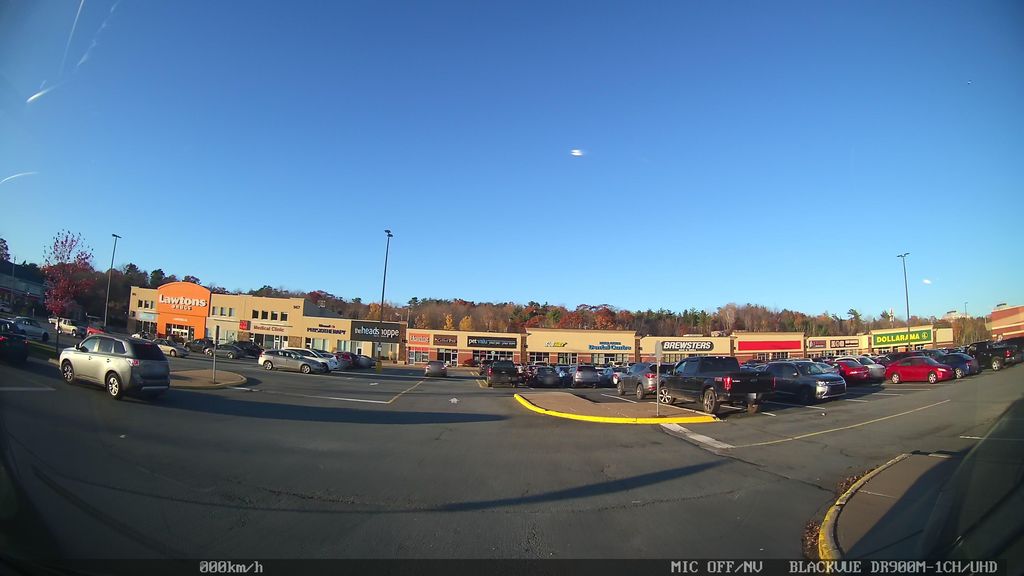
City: halifax